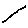
Label: line